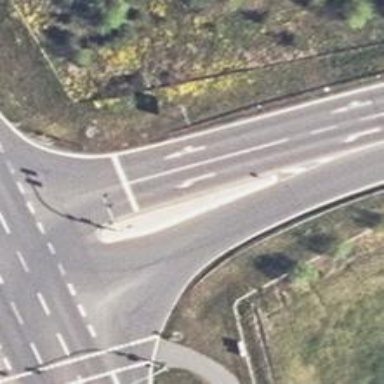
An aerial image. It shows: Road with traffic signals.